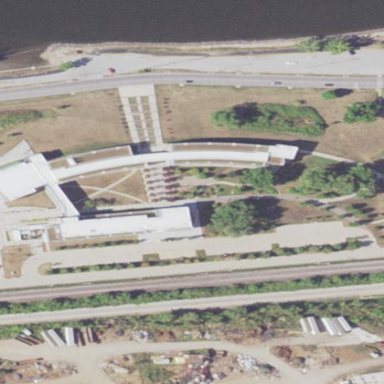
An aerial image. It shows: College building.